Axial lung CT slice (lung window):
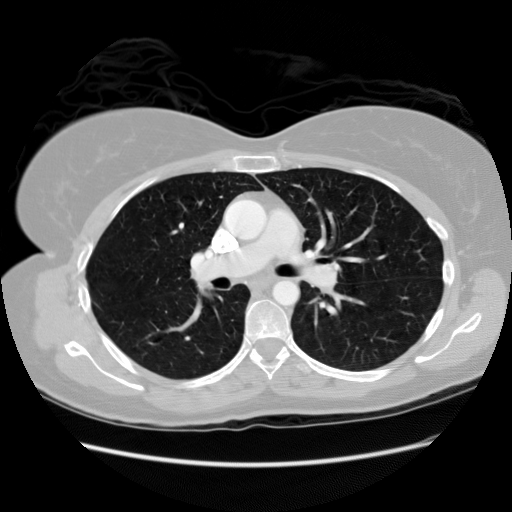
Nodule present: no